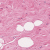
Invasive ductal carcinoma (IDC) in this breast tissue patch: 0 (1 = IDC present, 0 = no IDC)